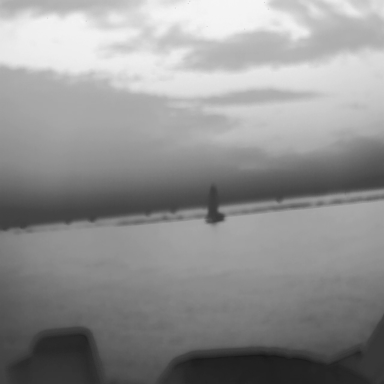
There is a sailboat in the infrared image.